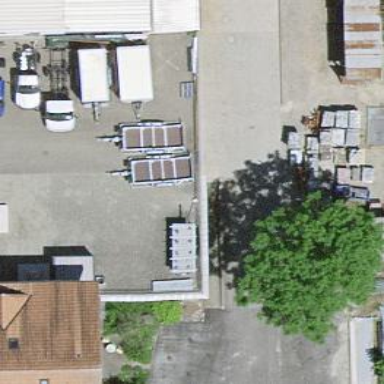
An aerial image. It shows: Industrial building.